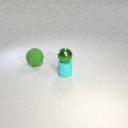
small cyan rubber cylinder to the right of large green rubber sphere